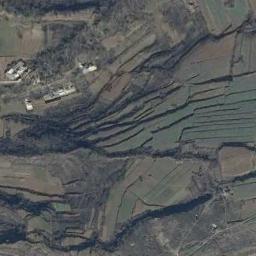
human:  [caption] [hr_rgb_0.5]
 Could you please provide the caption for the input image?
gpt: There is a path between the terraces leading to a building .

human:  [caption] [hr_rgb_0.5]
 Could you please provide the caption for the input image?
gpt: There are many plants on the terrace .

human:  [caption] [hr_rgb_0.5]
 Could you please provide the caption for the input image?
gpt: The bare and green terrace is next to some trees .

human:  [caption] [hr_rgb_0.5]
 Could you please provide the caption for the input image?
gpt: There are several houses in a large layer of brown and green mixed terraces .

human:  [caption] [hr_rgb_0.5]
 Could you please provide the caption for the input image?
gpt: There are some buildings and green trees beside the terraces .